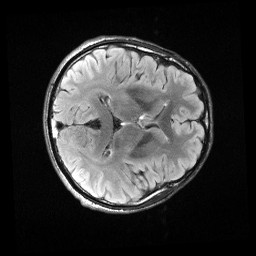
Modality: FLAIR
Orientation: axial
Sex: male
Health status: ill
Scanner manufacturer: siemens
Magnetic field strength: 3 T
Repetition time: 9.64 s
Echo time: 0.136 s